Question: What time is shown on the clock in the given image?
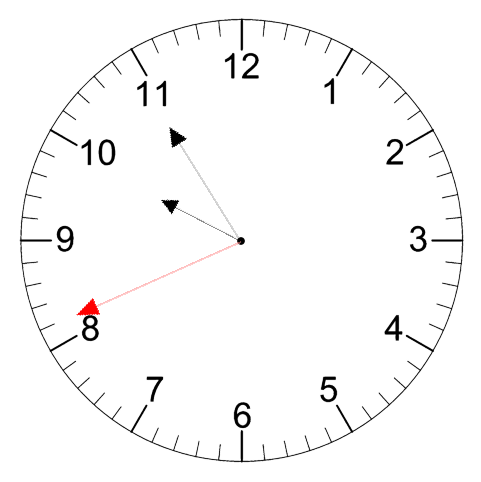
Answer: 09:54:41